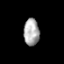
Tissue: prostate
Cell type: T cells
Senescence score: 0.685
Nuclear area (px): 409
Mean DAPI intensity: 172.57